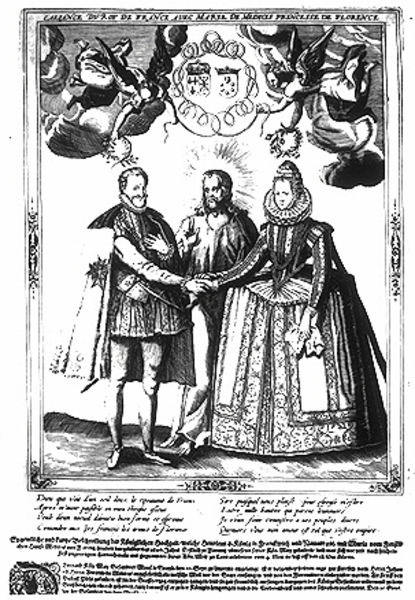
Titel: Vermählung Heinrichs IV von Frankreich mit Maria de' Medici in Florenz
Künstler: Johann Bussemacher
Institution: (Seriendruck)
Schlagwörter: dunkel, flügel, hand, himmel, mann, umhang, weiß, wolken, menschen, frau, frisur, geste, hell, kleid, männer, schmuck, schwarz, zeichnung, dame, tuch, ornament, rock, bart, hose, arm, arme, kleidung, kragen, pelz, rahmen, bild, halskrause, herr, hände, porträt, kirche, gewand, haare, mantel, drei, familie, paar, blatt, diadem, england, engel, spanien, holzschnitt, schrift, mieder, grafik, graphik, rand, könig, papst, weib, inschrift, dekor, verzierung, buch, rechteck, strahlen, druck, stich, titel, seite, illustration, schwarzweiß, text, bericht, beschriftung, initiale, überschrift, mäntel, reichen, kranz, krause, vertrag, buchseite, wappen, taschentuch, brautpaar, ehepaar, selbstportrait, heiligenschein, christus, jesus, strumpfhose, segen, korsett, heiliger, hochzeit, könige, königin, begrüßung, siegel, urkunde, putten, glauben, verse, handschrift, victoria, graf, legende, bund, verlobung, kronen, schreibschrift, latein, prächtig, heirat, trauung, strahlenkranz, ich, handschlag, denkschrift, zierrahmen, haslkrause, pakt, schütteln, einkommen, thochzeit, maria stuardt